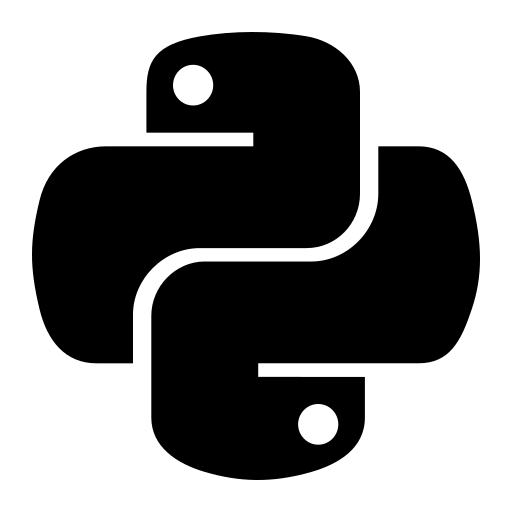
Tags: icon, FontAwesome, fa-icon, brand, python